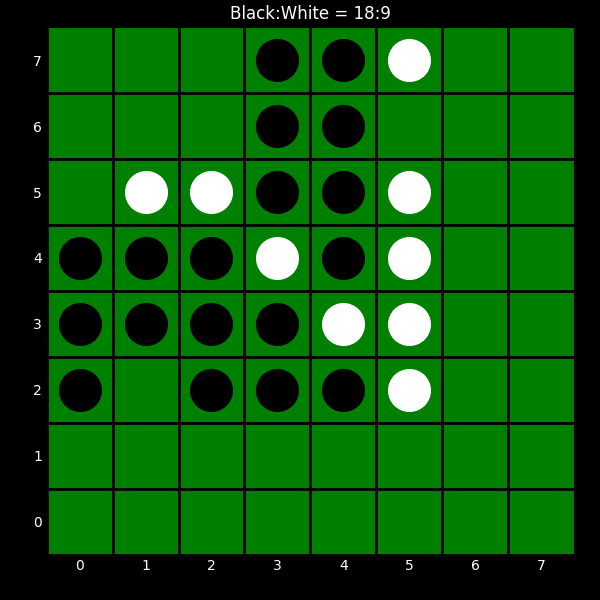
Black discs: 18
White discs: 9